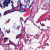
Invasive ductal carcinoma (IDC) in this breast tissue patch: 0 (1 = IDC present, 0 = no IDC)